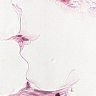
Metastatic tissue present: no